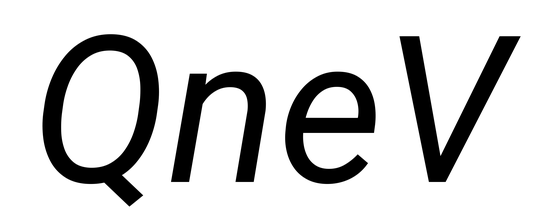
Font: Roboto-Italic_Italic